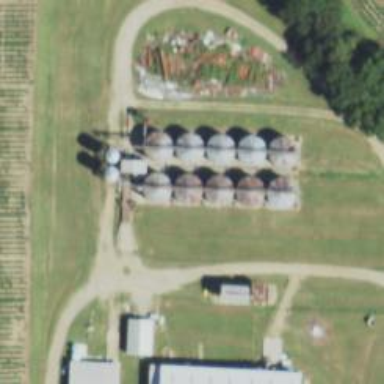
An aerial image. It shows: Silo.